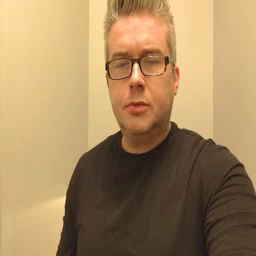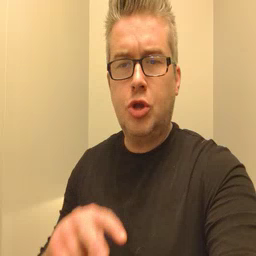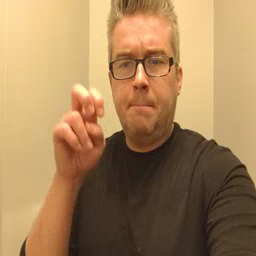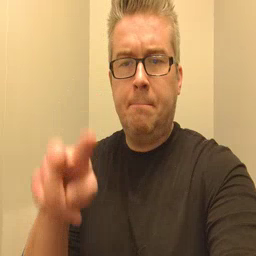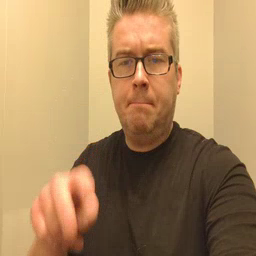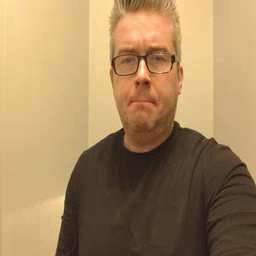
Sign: jump